【题型】选择题　【知识点】平面几何　【难度】medium
如图所示, 在 $\triangle ABC$ 中, $AB = AC$, 点 $P$ 在边 $BC$ 上(点 $P$ 不与 $B$、$C$ 重合, 且 $PB < PC$, 将 $\triangle ABC$ 沿 $AP$ 翻折180°变为 $\triangle ABC'$, $BC'$ 交 $AB$ 于点 $M$, $AB'$ 交 $BC$ 于点 $N$。则下列结论中, 不一定正确的是( )

A. $PA$ 平分 $\angle MAN$
B. $\triangle AMC' \sim \triangle PMB$
C. $\angle MPB = \angle CAN$
D. $AN = BN$
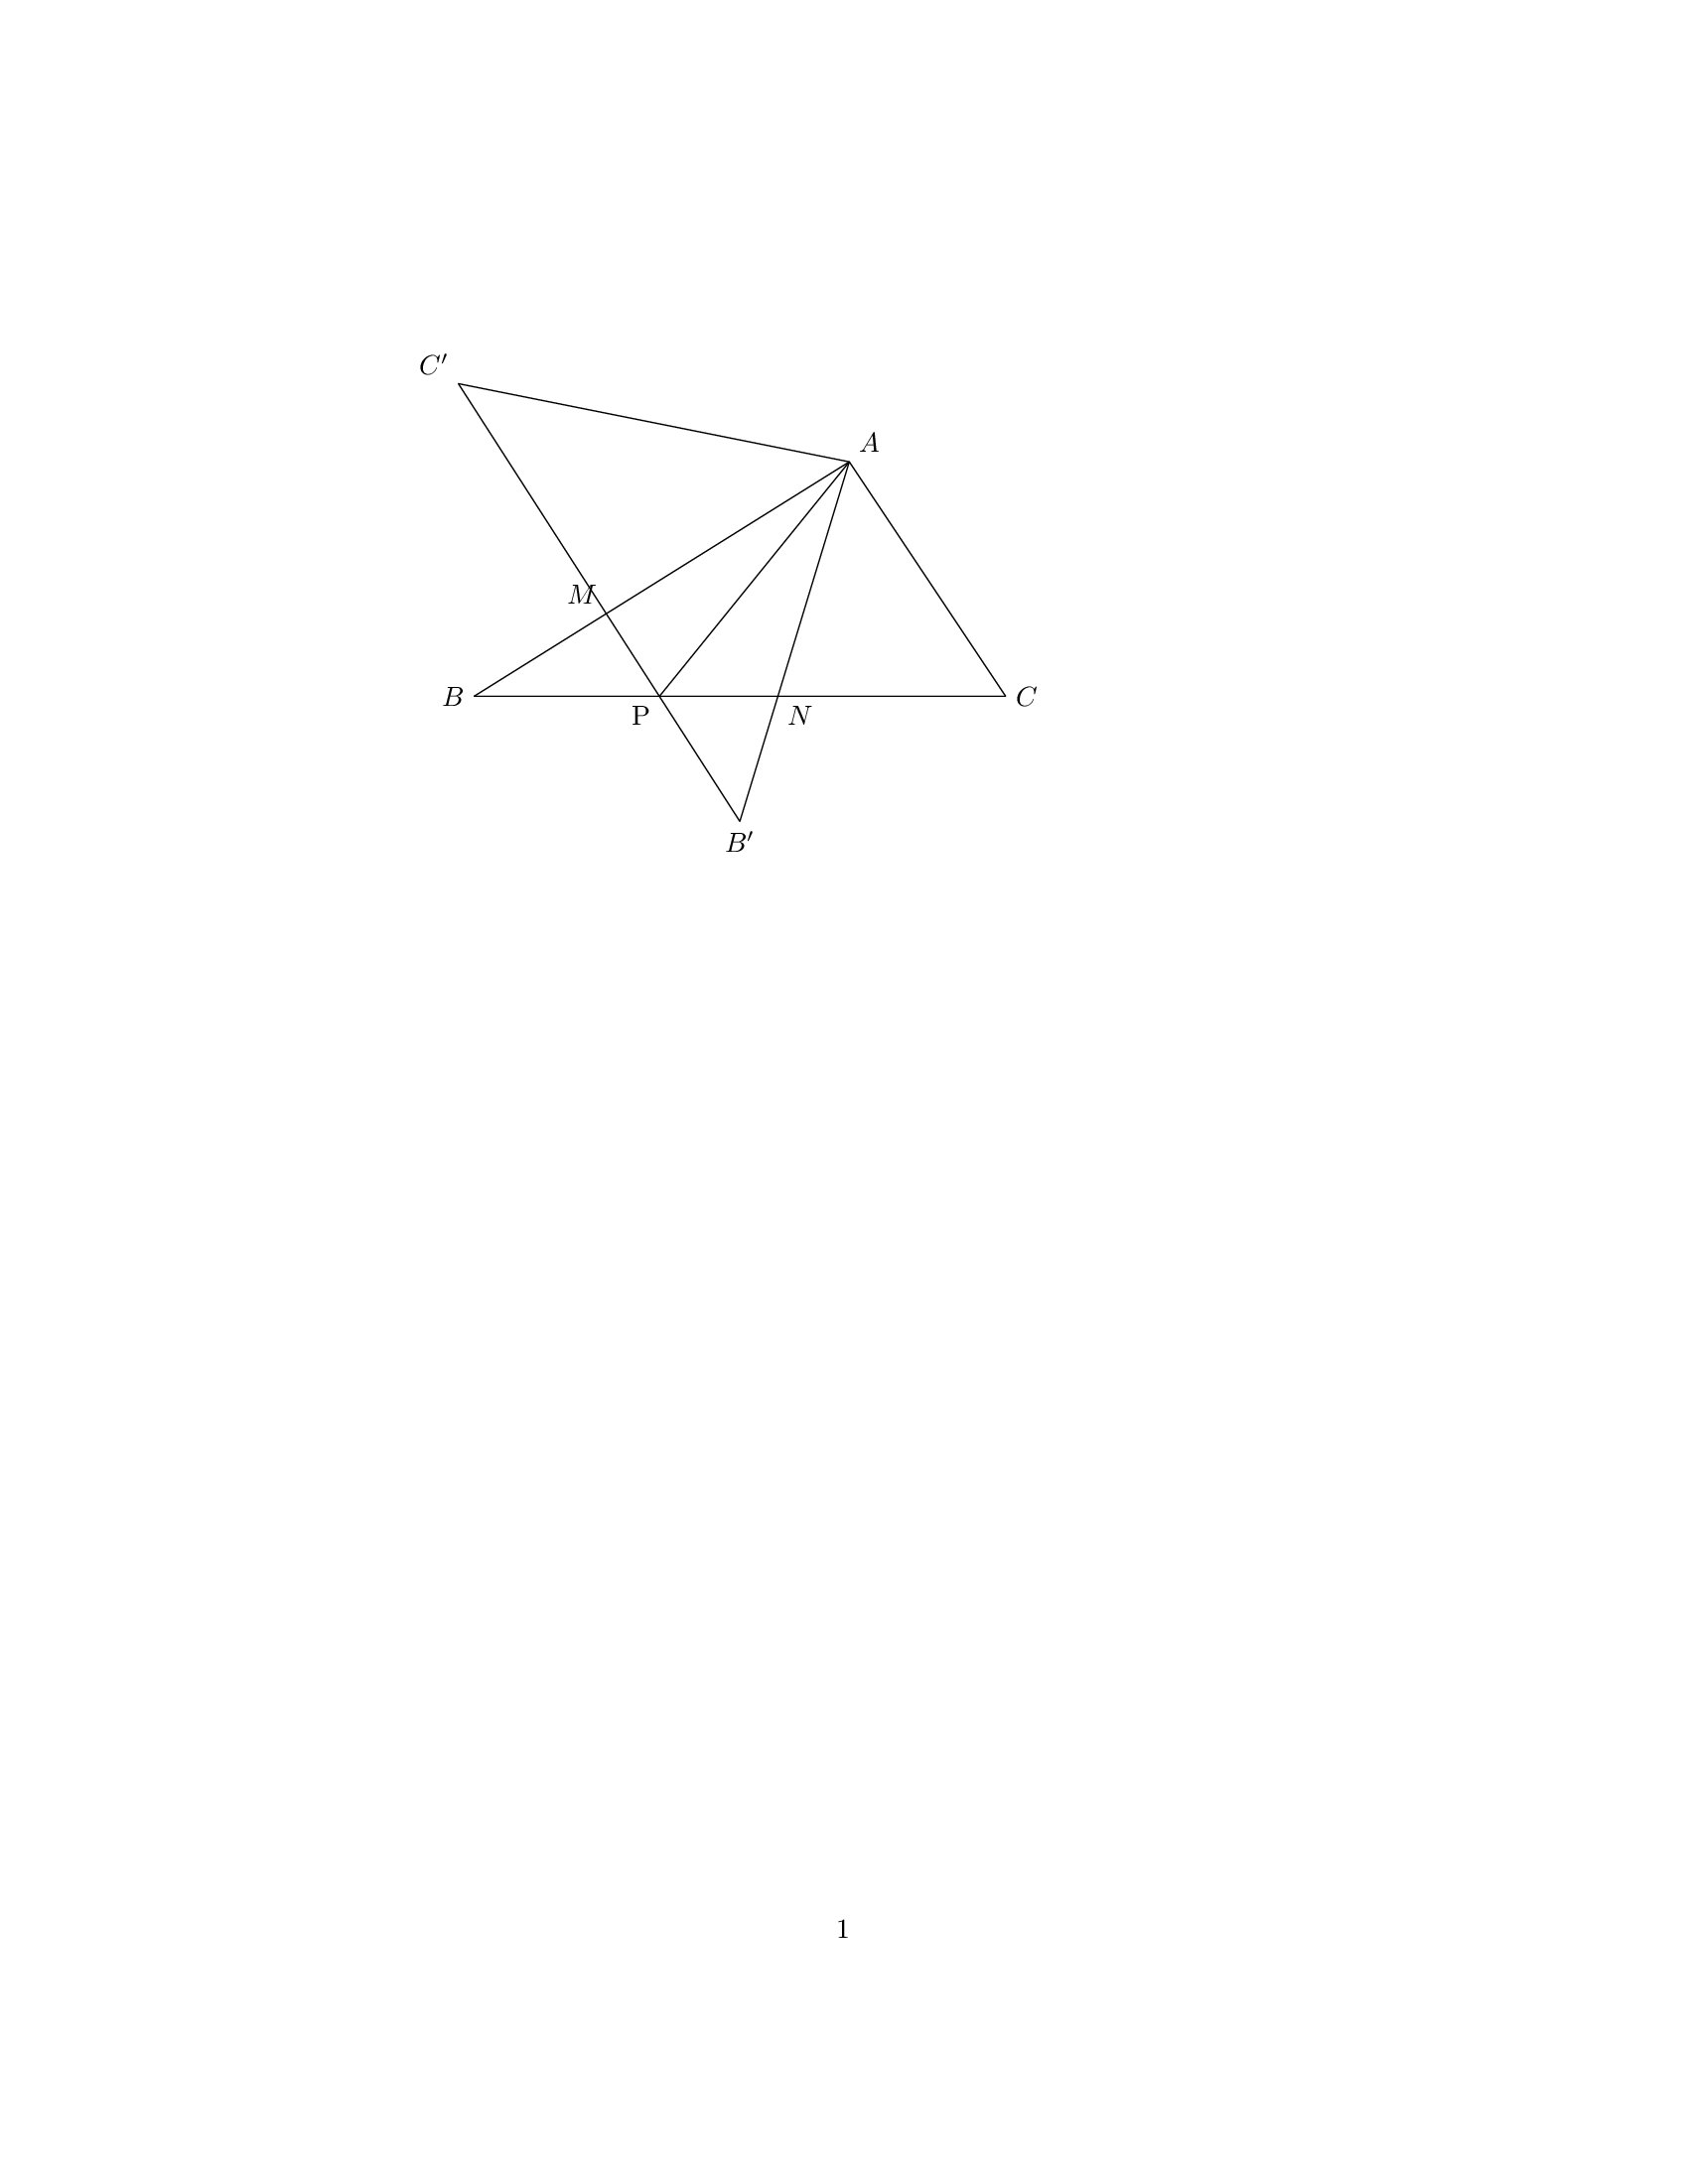
【解答】
解：
根据翻折的性质可得 $\angle C = \angle C'$, $\angle B = \angle B'$, $\angle APC = \angle APC'$。

$\angle AMP$ 是 $\triangle BPM$ 的外角, $\angle ANP$ 是 $\triangle BPN$ 的外角。

$\angle AMP = \angle B + \angle BPM$, $\angle ANP = \angle B' + \angle NPB'$。

$\angle BPM = \angle BPN$,

$\angle AMP = \angle ANP$,

$\angle MAP = \angle NAP$,

$PA$ 平分 $\angle MAN$。

可知 A 正确；

$AB = AC$,

$\angle B = \angle C = \angle C'$。

$\because \angle AMC' = \angle BMP$

$\therefore \triangle AMC' \sim \triangle PMB$

则 B 正确；

$\angle C + \angle CAN + \angle ANC = 180^\circ$, $\angle B' + \angle BPN + \angle BNP = 180^\circ$, 且 $\angle BNP = \angle ANC$, $\angle B' = \angle C' = \angle C$,

$\angle CAN = \angle BPN = \angle MPB$。

可知 C 正确；

无法确定 $\angle B$ 和 $\angle BAN$ 的关系,

$\therefore$ 无法确定 $AN$ 和 $BN$ 的关系。

可知 D 不正确。

故选：D。